Current action and preconditions to check: trajectory_clear

Your task: For each precondition in the list above, predict whether it will hold at this action.

Consider the current scene as observed from the mobile robot's camera, and analyze the predicted future states of all dynamic agents (e.g., people, animals, vehicles, or any moving entities) within the NEXT SECOND.

IMPORTANT: Only answer "very likely" if you are absolutely certain—based on strong, clear evidence—that a dynamic agent will violate the precondition in the predicted future state. Do NOT answer "very likely" for unlikely, ambiguous, or low-probability risks.

Ask yourself for each precondition: Is there a high probability, with clear and convincing evidence, that the predicted future states of any dynamic agent will interfere with the predicted future state of the currently executing action within the NEXT SECOND, causing that precondition to fail?

Assess the risk level based on these predictions. Use "likely" or "very likely" if motions create a clear risk of interference.

Use "neutral" or "improbable" if agents are nearby but their predicted paths are clearly diverging or non-conflicting.

Failure Risk Categories: "very improbable", "improbable", "neutral", "likely", "very likely"

Answer Format: Output ONLY the probability_of_failure value from these categories: "very improbable", "improbable", "neutral", "likely", "very likely"

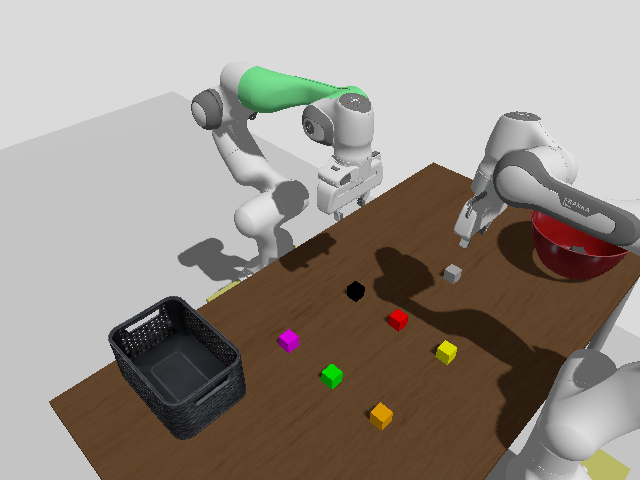

Answer: improbable